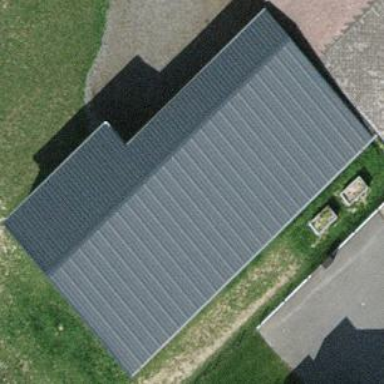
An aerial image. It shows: Farm auxiliary building.